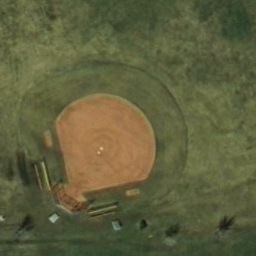
Label: baseball diamond